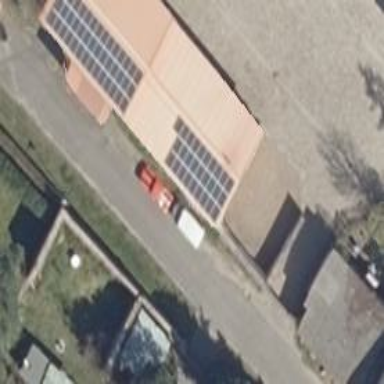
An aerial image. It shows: Solar photovoltaic panel generator producing electricity in small installation.